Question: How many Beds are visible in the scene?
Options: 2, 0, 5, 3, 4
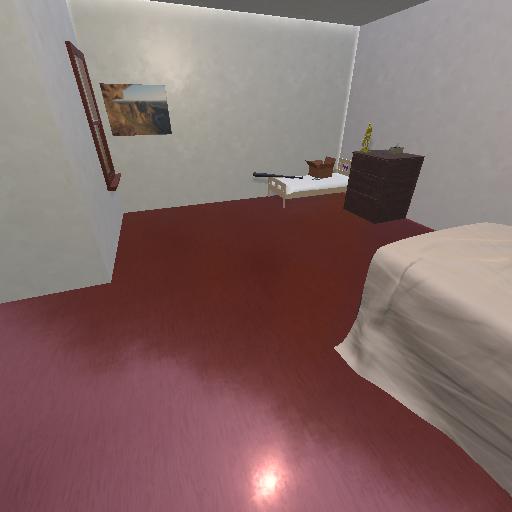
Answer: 2